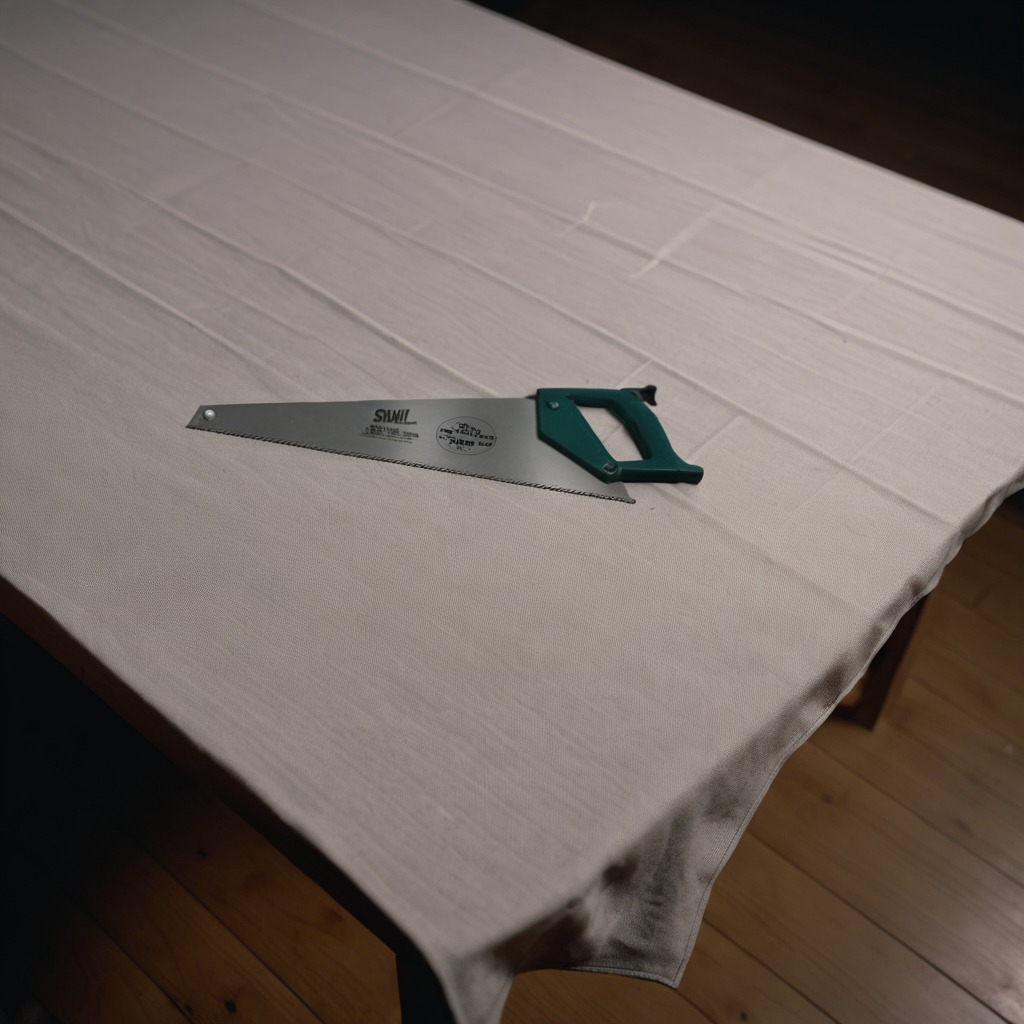
A metal saw is lying on a wooden table.